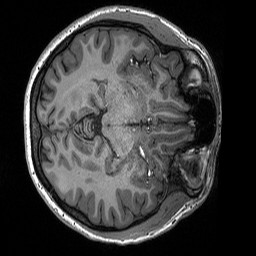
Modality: T1w
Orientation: axial
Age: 18
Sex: female